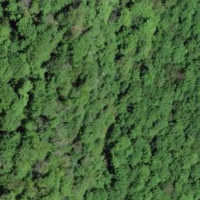
EUNIS habitat code: 41
Species observed at this site:
Asplenium trichomanes
Asplenium scolopendrium